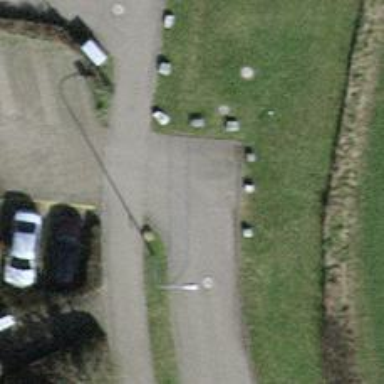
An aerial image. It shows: Turning circle on the road.